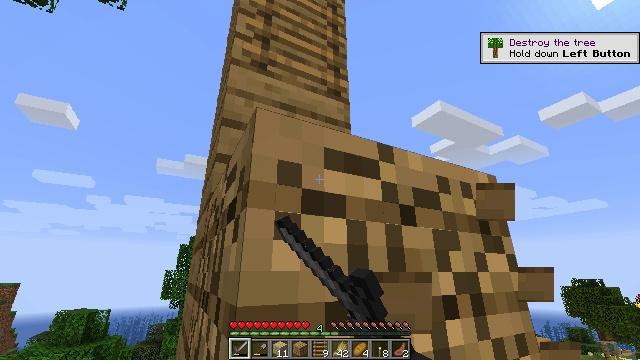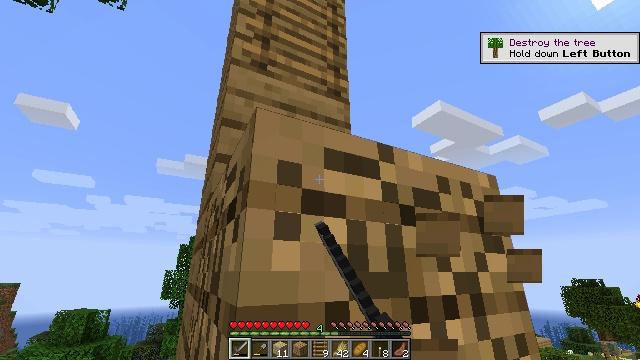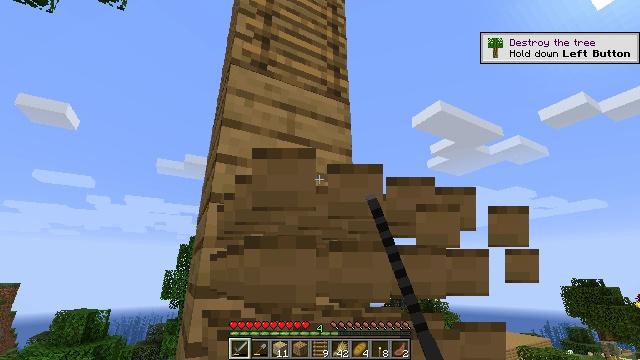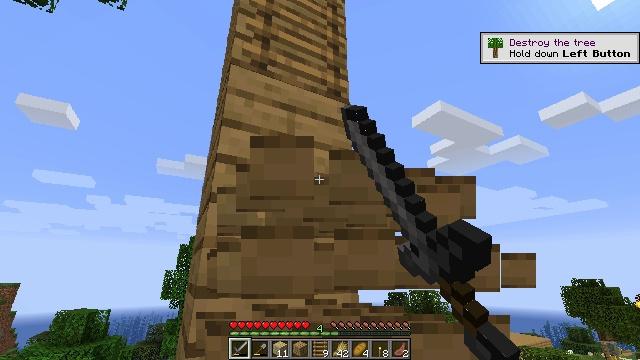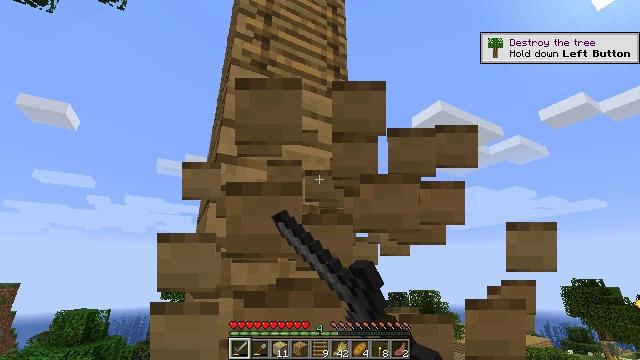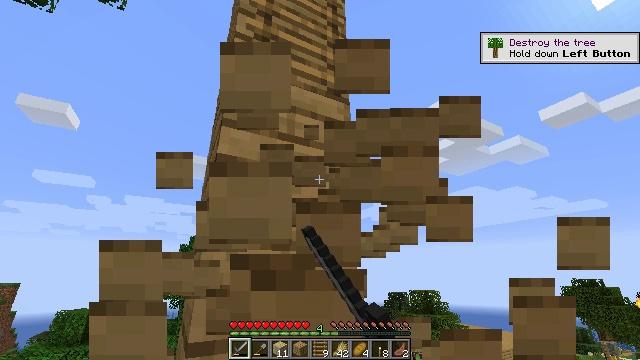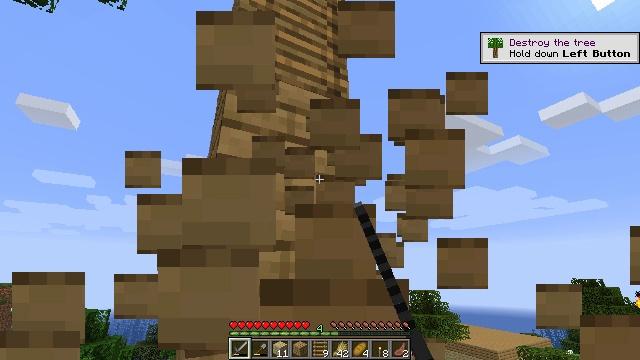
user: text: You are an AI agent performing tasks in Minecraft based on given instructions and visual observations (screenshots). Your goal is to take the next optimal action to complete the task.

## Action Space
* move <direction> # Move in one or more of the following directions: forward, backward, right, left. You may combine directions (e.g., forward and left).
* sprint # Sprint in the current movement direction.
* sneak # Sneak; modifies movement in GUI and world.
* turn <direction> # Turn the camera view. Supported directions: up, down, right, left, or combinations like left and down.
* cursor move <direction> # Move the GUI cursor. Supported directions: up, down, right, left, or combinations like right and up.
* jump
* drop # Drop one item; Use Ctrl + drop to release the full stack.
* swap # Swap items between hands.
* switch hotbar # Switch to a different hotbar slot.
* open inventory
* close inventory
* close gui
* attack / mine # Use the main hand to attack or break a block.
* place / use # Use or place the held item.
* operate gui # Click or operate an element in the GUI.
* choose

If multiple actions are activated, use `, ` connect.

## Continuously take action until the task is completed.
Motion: motion action
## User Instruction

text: Collect the oak planks from the structure.
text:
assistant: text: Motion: attack / mine
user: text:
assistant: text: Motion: attack / mine
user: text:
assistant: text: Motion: attack / mine
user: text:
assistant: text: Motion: attack / mine
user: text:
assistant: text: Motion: attack / mine
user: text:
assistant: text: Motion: no_op
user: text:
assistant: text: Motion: attack / mine